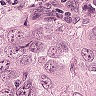
Metastatic tissue present: yes